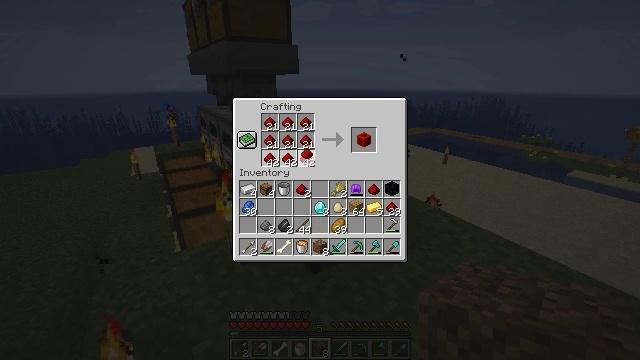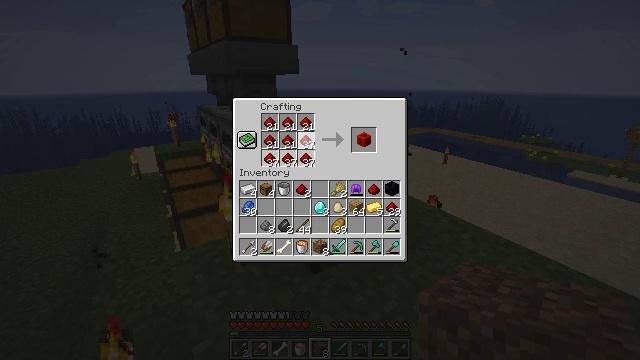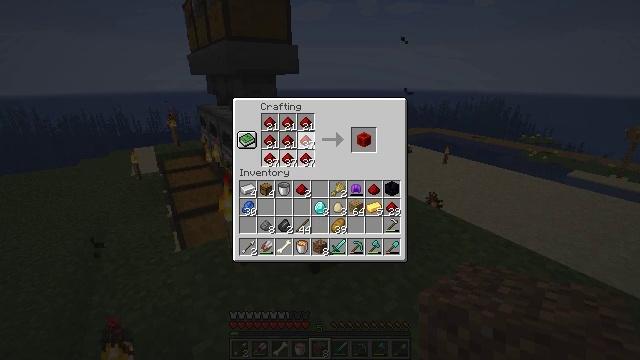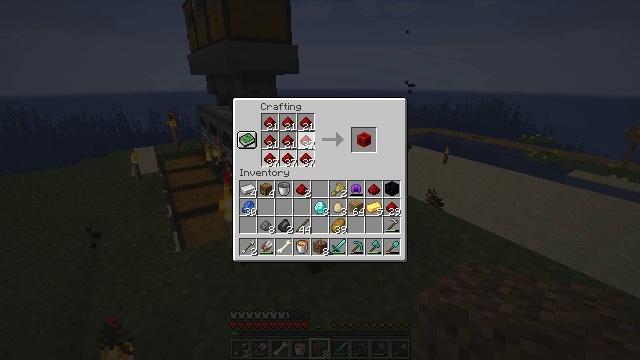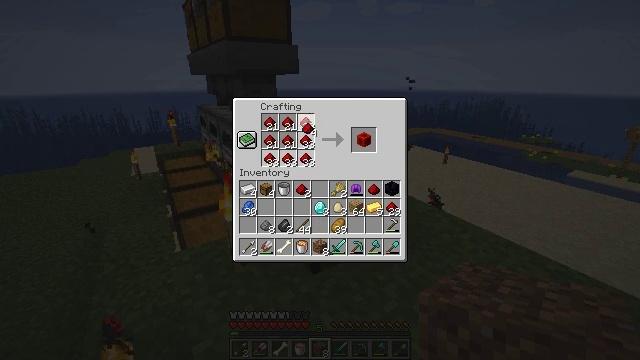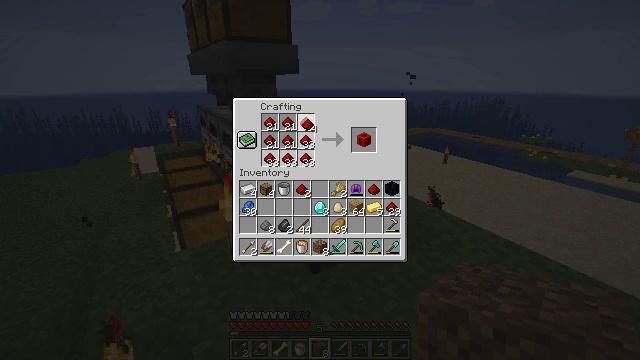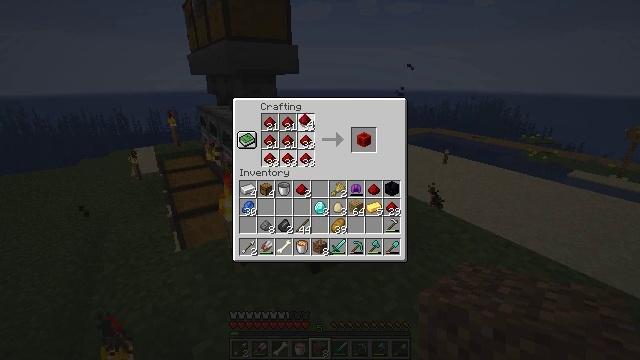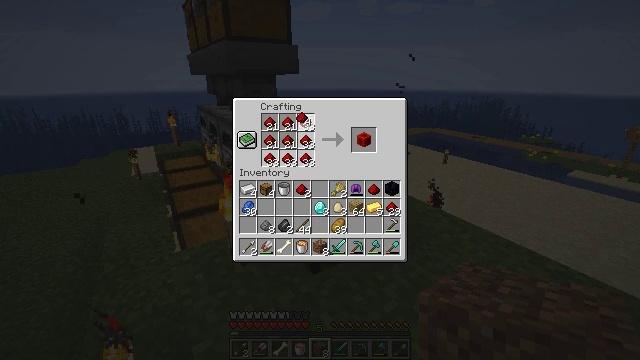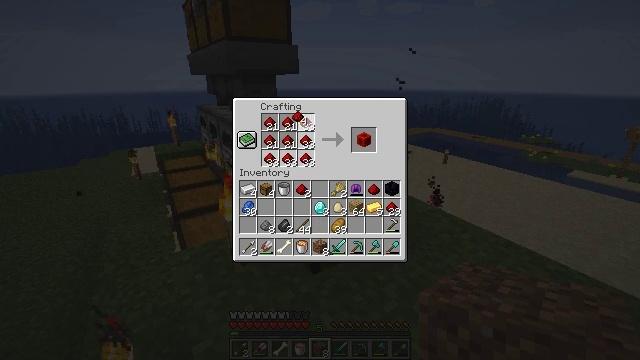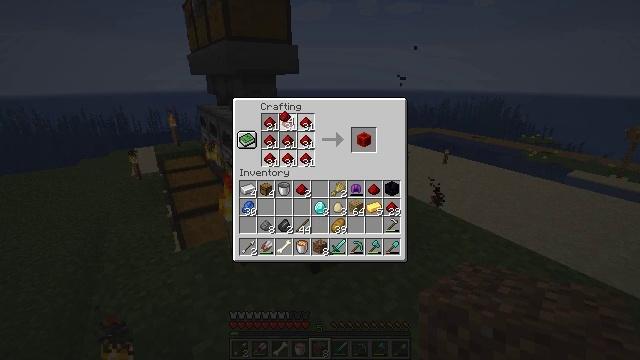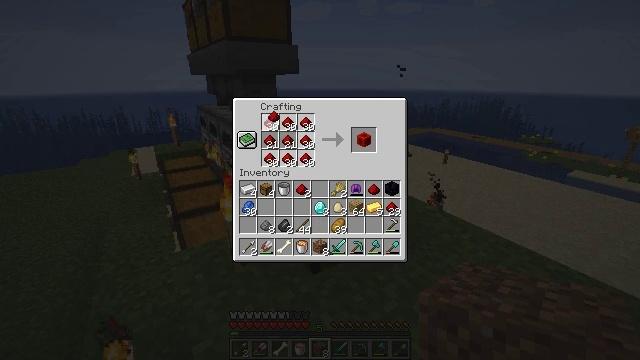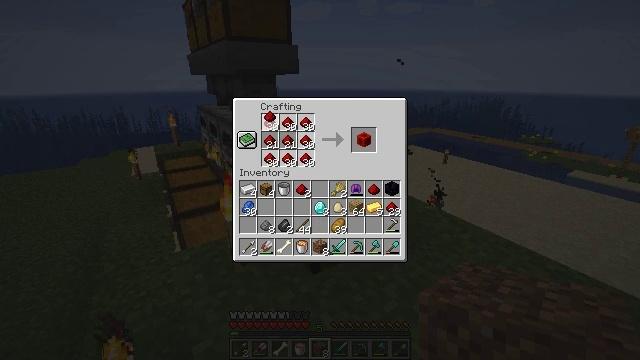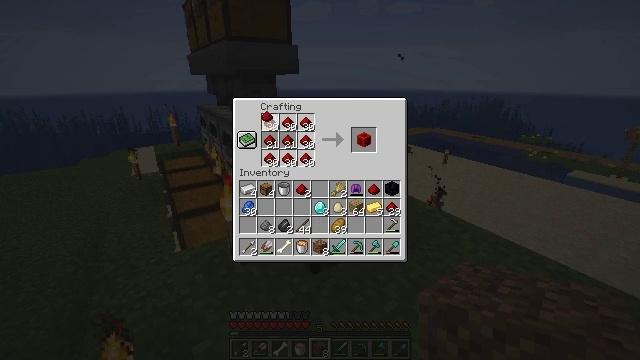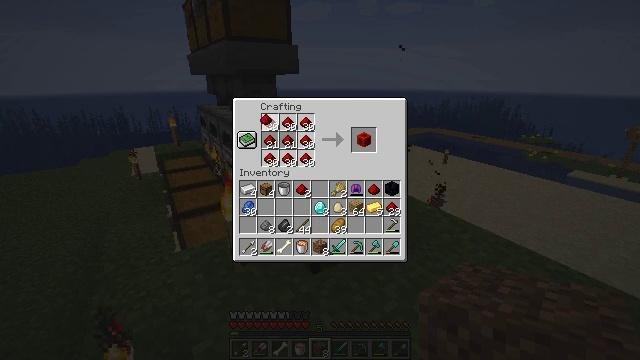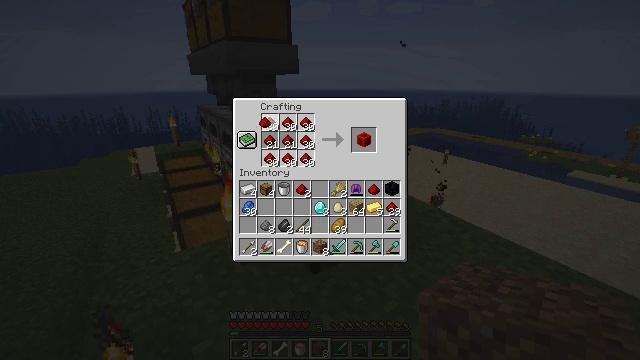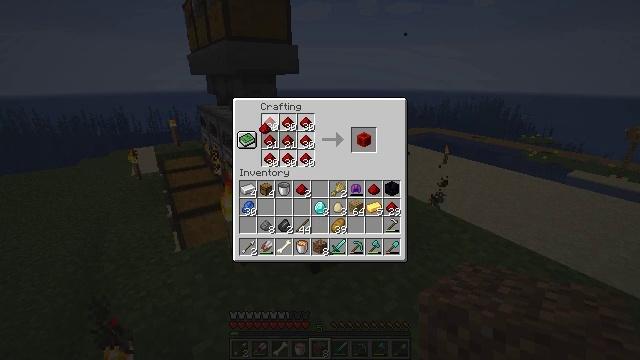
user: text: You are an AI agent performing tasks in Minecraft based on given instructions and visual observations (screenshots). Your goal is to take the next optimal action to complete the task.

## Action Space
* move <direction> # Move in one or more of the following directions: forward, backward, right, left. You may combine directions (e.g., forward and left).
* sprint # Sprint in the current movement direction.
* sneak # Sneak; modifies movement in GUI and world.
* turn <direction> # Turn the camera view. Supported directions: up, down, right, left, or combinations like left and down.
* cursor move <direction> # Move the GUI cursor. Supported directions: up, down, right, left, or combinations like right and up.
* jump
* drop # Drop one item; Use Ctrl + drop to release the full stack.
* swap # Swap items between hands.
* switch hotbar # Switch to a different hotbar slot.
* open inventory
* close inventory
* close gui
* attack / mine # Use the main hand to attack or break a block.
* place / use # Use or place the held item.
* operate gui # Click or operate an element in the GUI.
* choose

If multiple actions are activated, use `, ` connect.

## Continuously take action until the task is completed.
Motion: motion action
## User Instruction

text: Transform redstone dust into a solid redstone block.
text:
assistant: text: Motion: cursor move up, operate gui
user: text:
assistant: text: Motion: operate gui
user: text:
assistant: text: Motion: operate gui
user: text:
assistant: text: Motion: operate gui
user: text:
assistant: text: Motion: operate gui
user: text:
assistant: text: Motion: operate gui
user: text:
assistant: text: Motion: operate gui
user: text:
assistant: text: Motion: operate gui
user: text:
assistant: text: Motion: cursor move left, operate gui
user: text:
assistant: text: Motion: cursor move left, operate gui
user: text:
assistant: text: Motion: operate gui
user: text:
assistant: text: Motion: operate gui
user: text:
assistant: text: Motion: operate gui
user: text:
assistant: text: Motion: operate gui
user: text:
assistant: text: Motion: operate gui
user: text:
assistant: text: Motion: operate gui
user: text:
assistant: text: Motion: operate gui
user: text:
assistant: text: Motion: operate gui
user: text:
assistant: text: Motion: operate gui
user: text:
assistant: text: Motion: operate gui
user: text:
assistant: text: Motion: operate gui
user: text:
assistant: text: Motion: operate gui
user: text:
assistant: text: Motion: operate gui
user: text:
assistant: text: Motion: operate gui
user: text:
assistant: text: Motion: operate gui
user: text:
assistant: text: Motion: operate gui
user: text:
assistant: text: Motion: operate gui
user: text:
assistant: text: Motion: operate gui
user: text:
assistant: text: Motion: no_op
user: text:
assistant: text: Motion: no_op